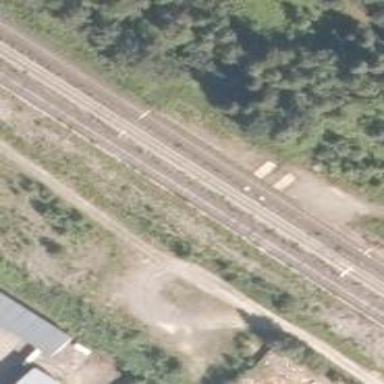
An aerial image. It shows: Site related to the railway.